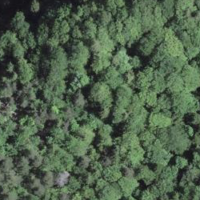
EUNIS habitat code: 41
Species observed at this site:
Neottia nidus-avis